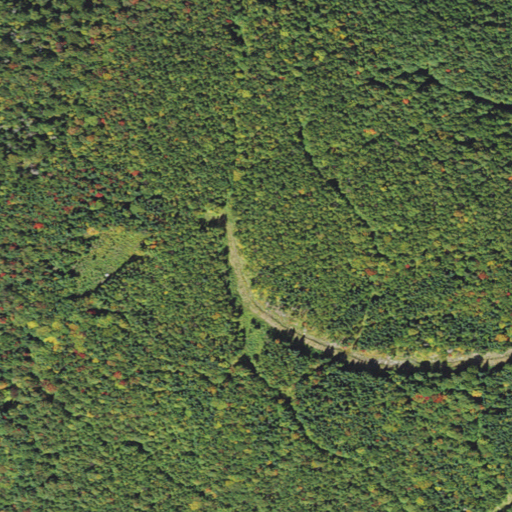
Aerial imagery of mountain in Vermont named Wilke Mountain containing deciduous forest, mixed forest, and evergreen forest